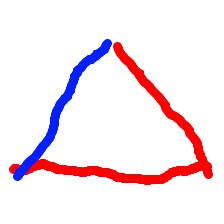
Shape: triangle